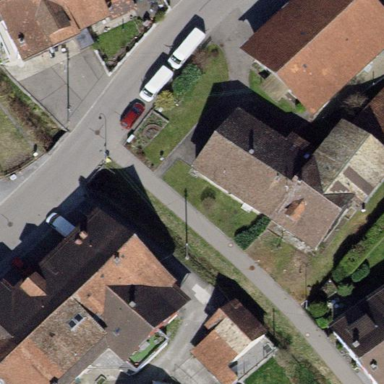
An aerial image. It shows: Building with tile roof.